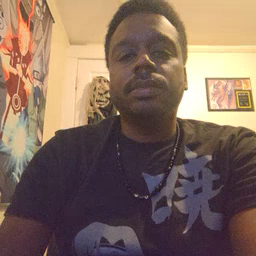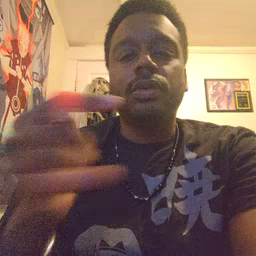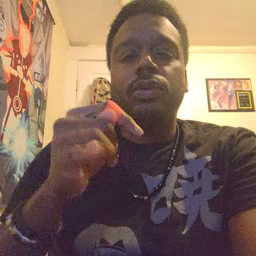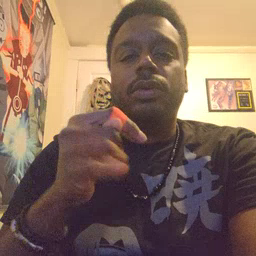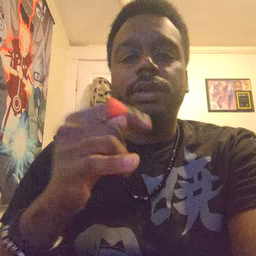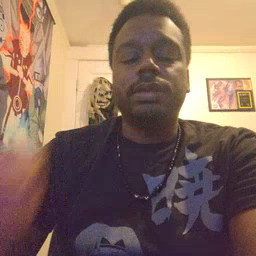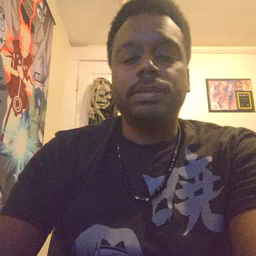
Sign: toy